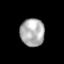
Tissue: lung
Cell type: T cells
Senescence score: 0.1894
Nuclear area (px): 658
Mean DAPI intensity: 174.874